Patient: sex M, age 38
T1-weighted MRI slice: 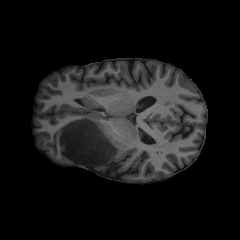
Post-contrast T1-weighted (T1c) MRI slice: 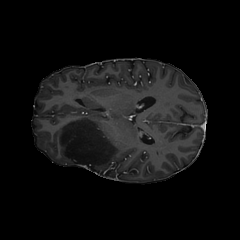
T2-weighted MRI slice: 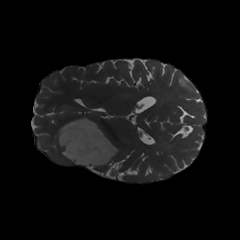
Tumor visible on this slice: yes
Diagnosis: Astrocytoma, IDH-mutant
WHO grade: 3